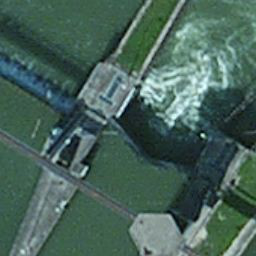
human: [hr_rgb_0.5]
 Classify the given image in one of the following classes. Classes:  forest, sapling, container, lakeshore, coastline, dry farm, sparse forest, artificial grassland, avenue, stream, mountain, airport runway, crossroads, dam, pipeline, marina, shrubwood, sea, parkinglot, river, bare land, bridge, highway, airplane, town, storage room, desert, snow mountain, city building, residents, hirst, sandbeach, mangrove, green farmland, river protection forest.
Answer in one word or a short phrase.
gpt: dam